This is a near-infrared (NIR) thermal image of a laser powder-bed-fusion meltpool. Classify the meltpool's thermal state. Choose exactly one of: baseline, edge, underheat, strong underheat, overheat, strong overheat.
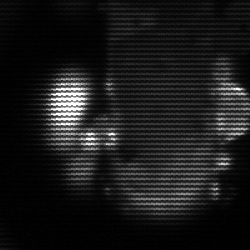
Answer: strong underheat